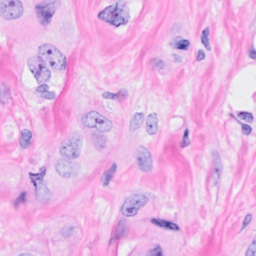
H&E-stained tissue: Breast